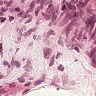
Metastatic tissue present: no